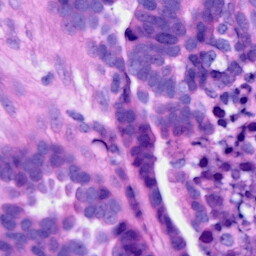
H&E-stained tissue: Ovarian